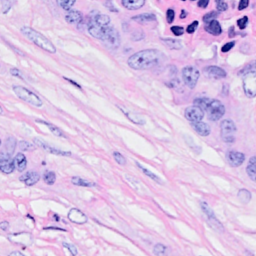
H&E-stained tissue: Breast